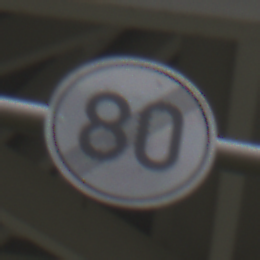
Verkehrszeichen: EndeGeschwindigkeit80
Umgebung: Outdoor, Urban
Tageszeit: Midday
Wetter: Overcast
Licht: Natural
Jahreszeit: NotSpecified
Kontrast: LowContrast